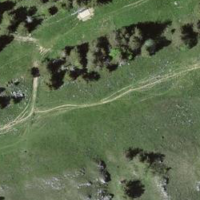
EUNIS habitat code: 23
Species observed at this site:
Campanula glomerata